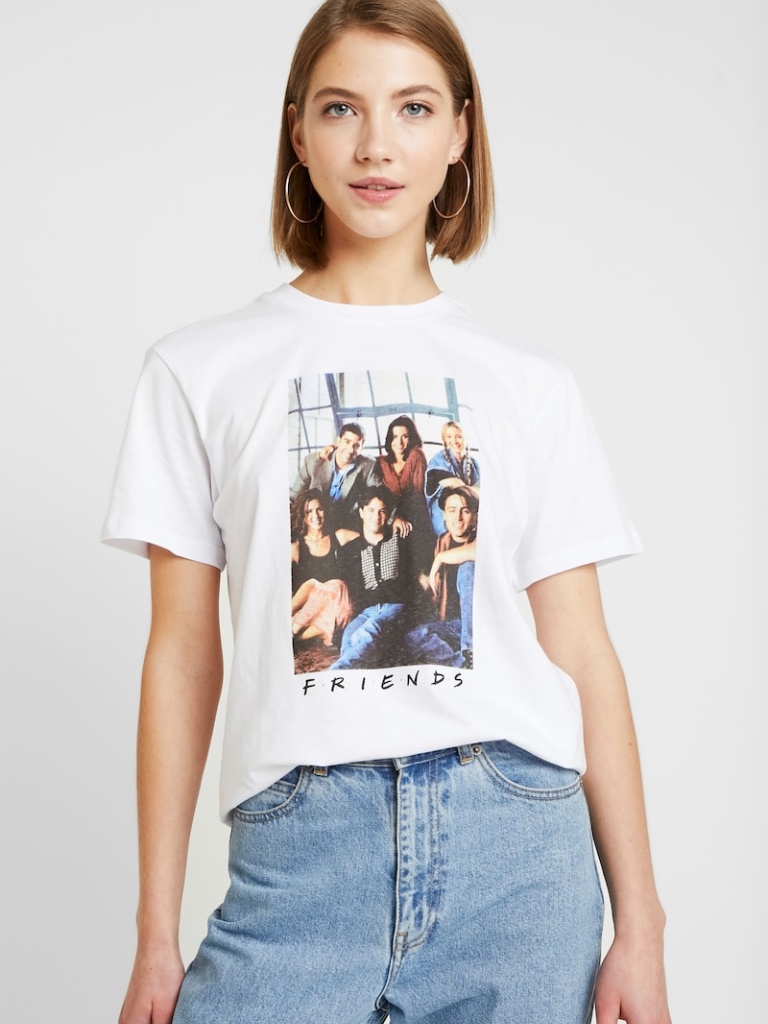
cotton relaxed short sleeve hip length Untucked crew t-shirt